Question: I am working with symfony 2.5 and while including the css and js files although they seem to work but when i check the source in browser i see multiple css and js files being included where as i only included them once. This is what my 'header.html.twig' looks like
'''
{% block head %}
<head>
<meta charset="utf-8">
<meta name="viewport" content="width=device-width, initial-scale=1.0">
<meta name="description" content="">
<meta name="author" content="">
<title>Home | Flat Theme</title>
{% block stylesheets %}
{% stylesheets '@DefaultBundle/Resources/public/css/*' %}
<link rel="stylesheet" href="{{ asset('bundles/default/css/bootstrap.min.css') }}"/>
<link rel="stylesheet" href="{{ asset('bundles/default/css/font-awesome.min.css') }}"/>
<link rel="stylesheet" href="{{ asset('bundles/default/css/prettyPhoto.css') }}"/>
<link rel="stylesheet" href="{{ asset('bundles/default/css/animate.css') }}/">
<link rel="stylesheet" href="{{ asset('bundles/default/css/main.css') }}"/>
{% endstylesheets %}
{% endblock %}
{% block topjavascripts %}
{% javascripts '@DefaultBundle/Resources/public/js/*' %}
<script src="{{ asset('bundles/default/js/html5shiv.js') }}"></script>
<script src="{{ asset('bundles/default/js/respond.min.js') }}"></script>
{% endjavascripts %}
{% endblock %}
</head>
{% endblock %}
<body>
'''
Here is the source i see in browser and you will notice each css and js file has been mentioned over 5 times.
I tried removing the '@DefaultBundle/Resources/public/css/*' from '{% stylesheets '@DefaultBundle/Resources/public/css/*' %}' but doing that removes all the style
What am i doing wrong?

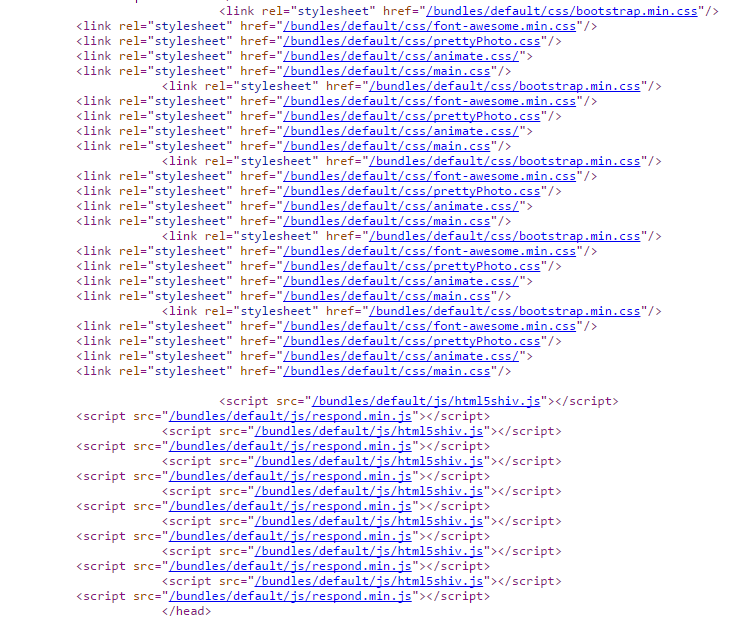
Answer: Try this:
'''
{% block head %}
<head>
<meta charset="utf-8">
<meta name="viewport" content="width=device-width, initial-scale=1.0">
<meta name="description" content="">
<meta name="author" content="">
<title>Home | Flat Theme</title>
<link rel="stylesheet" href="{{ asset('bundles/default/css/bootstrap.min.css') }}"/>
<link rel="stylesheet" href="{{ asset('bundles/default/css/font-awesome.min.css') }}"/>
<link rel="stylesheet" href="{{ asset('bundles/default/css/prettyPhoto.css') }}"/>
<link rel="stylesheet" href="{{ asset('bundles/default/css/animate.css') }}/">
<link rel="stylesheet" href="{{ asset('bundles/default/css/main.css') }}"/>
<script src="{{ asset('bundles/default/js/html5shiv.js') }}"></script>
<script src="{{ asset('bundles/default/js/respond.min.js') }}"></script>
</head>
{% endblock %}
<body>
'''
Or, if you don't want to call each file explicitly, try this:
'''
{% block head %}
<head>
<meta charset="utf-8">
<meta name="viewport" content="width=device-width, initial-scale=1.0">
<meta name="description" content="">
<meta name="author" content="">
<title>Home | Flat Theme</title>
{% block stylesheets %}
{% stylesheets 'bundles/default/css/*' filter='cssrewrite' %}
<link rel="stylesheet" href="{{ asset_url }}"/>
{% endstylesheets %}
{% endblock %}
{% block topjavascripts %}
{% javascripts '@DefaultBundle/Resources/public/js/*' %}
<script src="{{ asset_url }}"></script>
{% endjavascripts %}
{% endblock %}
</head>
{% endblock %}
<body>
'''